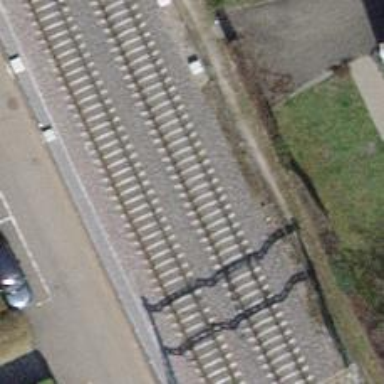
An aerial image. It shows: Single-track electrified railway with contact line.